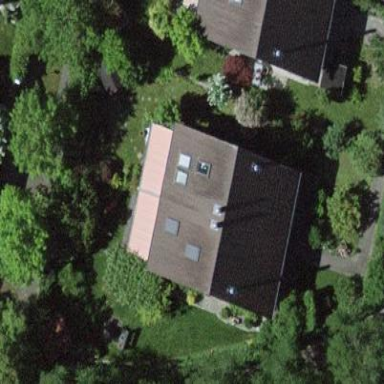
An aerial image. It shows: Terrace-style building with gabled roof.